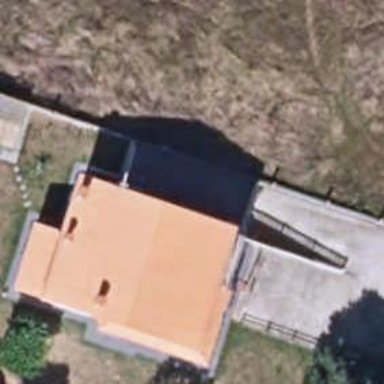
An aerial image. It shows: Simple house.